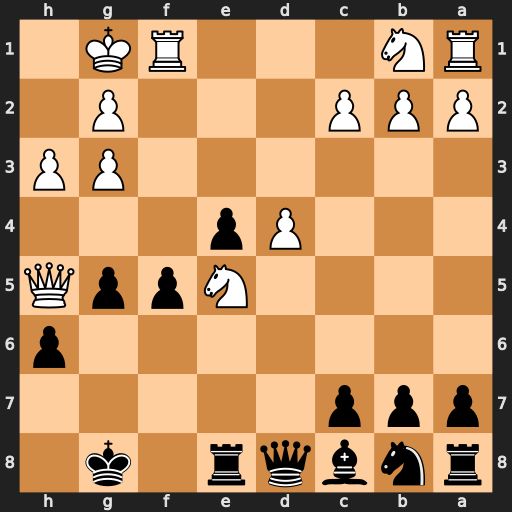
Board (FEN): rnbqr1k1/ppp5/7p/4NppQ/3Pp3/6PP/PPP3P1/RN3RK1
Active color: b
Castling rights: -
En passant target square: -
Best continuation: Qxd4+ Rf2 Qxe5